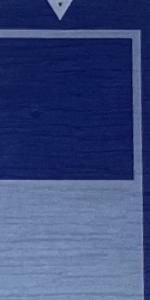
Label: Empty